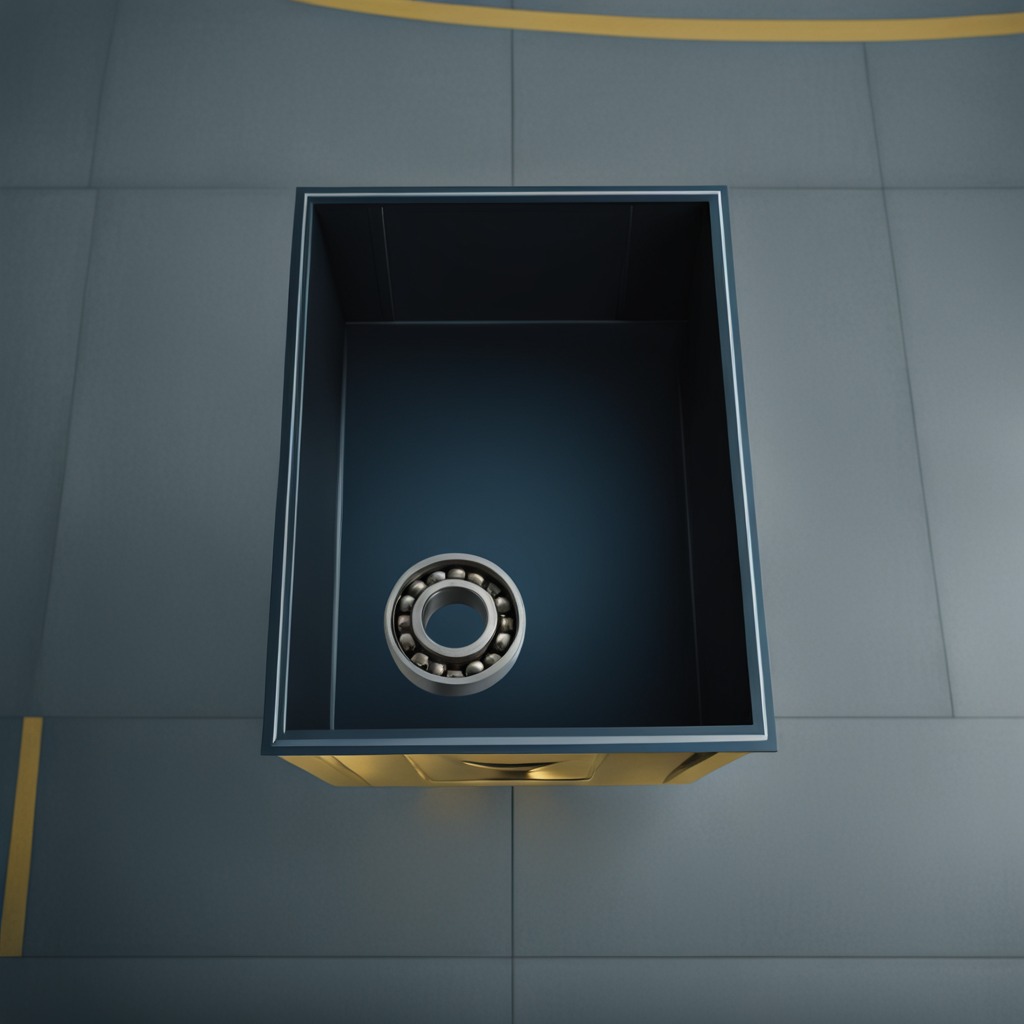
A metal ball bearing is lying on the toolbox surface in an airplane hangar workshop 8K.